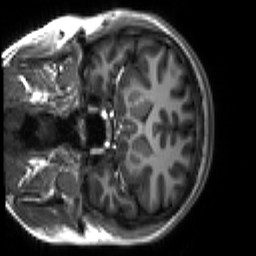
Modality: T1w
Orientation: coronal
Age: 19
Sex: male
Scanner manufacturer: siemens
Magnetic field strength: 3 T
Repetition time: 2.3 s
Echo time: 0.00267 s